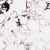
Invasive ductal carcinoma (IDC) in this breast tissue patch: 0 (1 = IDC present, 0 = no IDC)